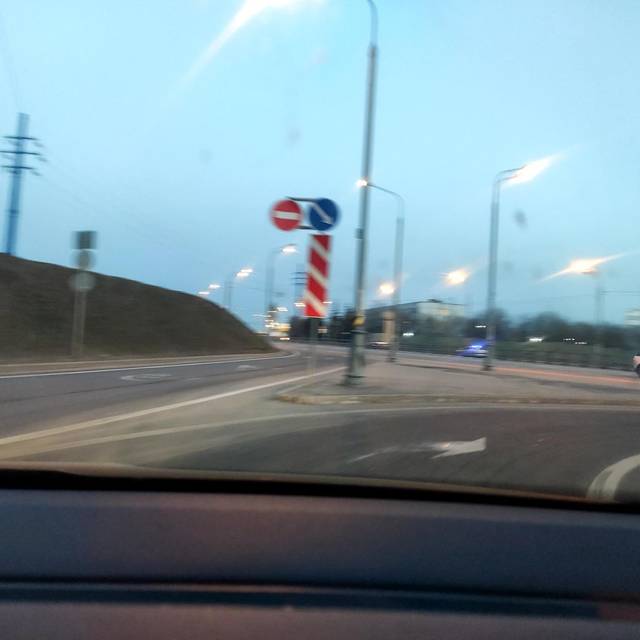
Region: Russia
Coordinates: 55.706, 37.416